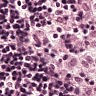
Metastatic tissue present: no